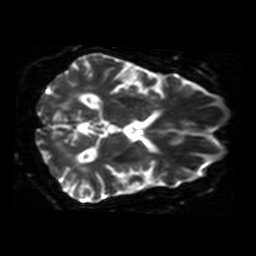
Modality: ADC
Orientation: axial
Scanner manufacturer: siemens
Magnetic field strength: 1.5 T
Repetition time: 8.7 s
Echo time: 0.119 s